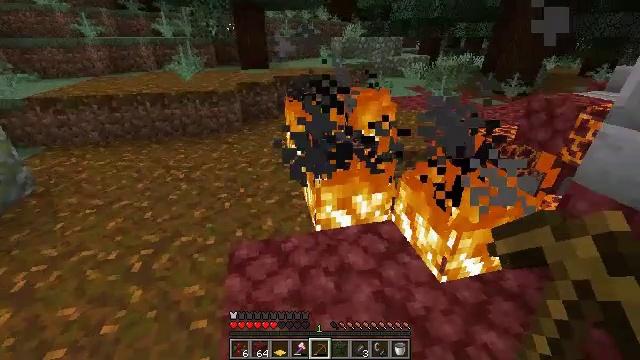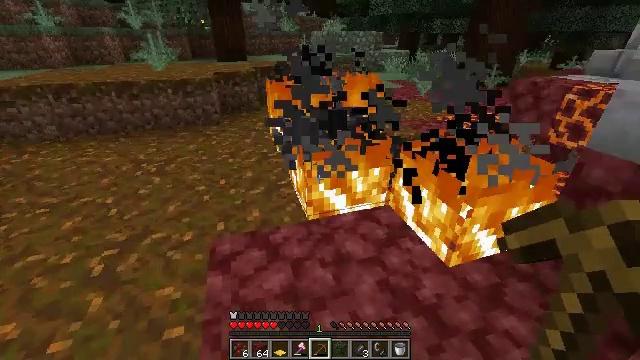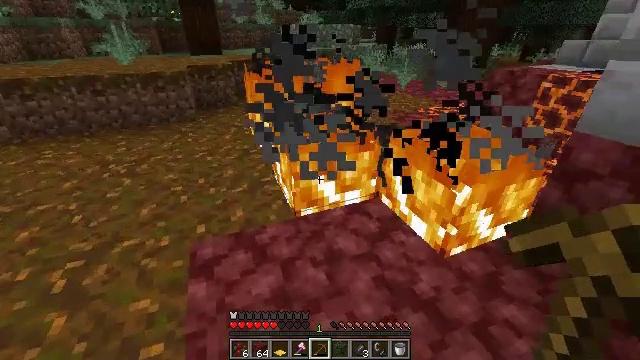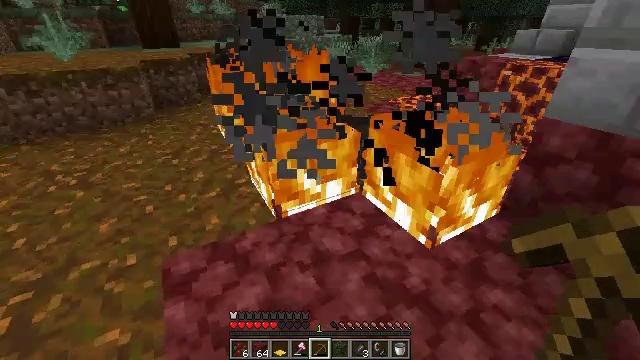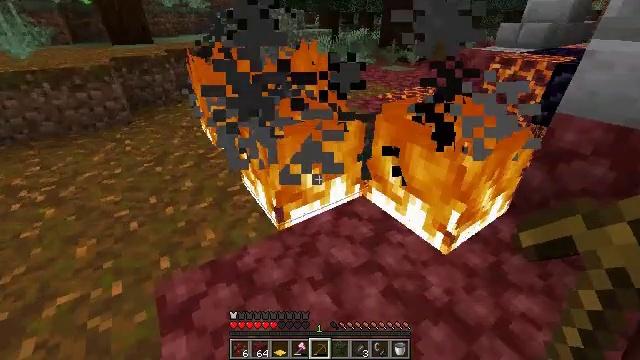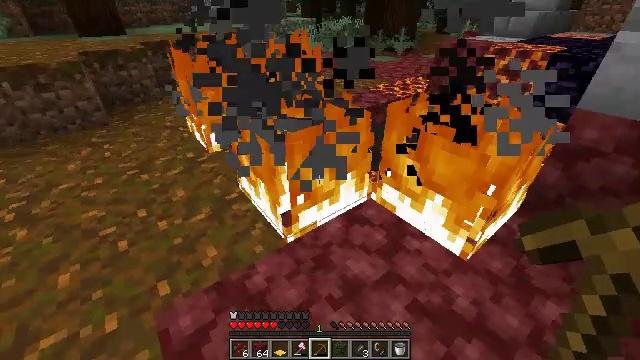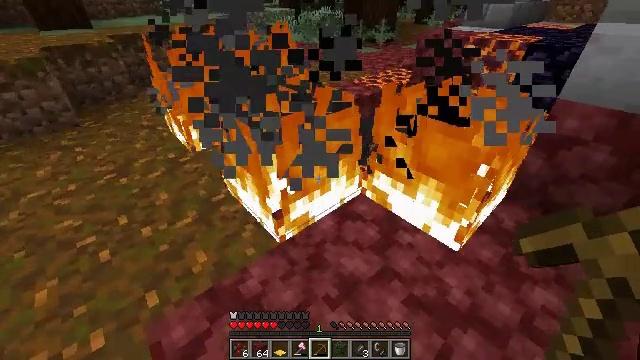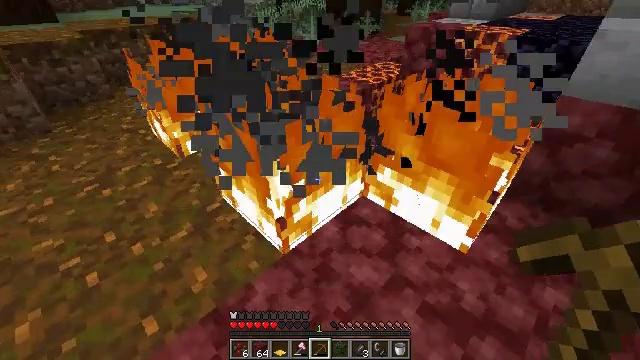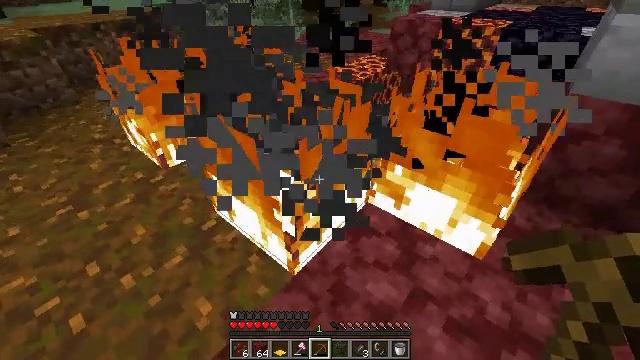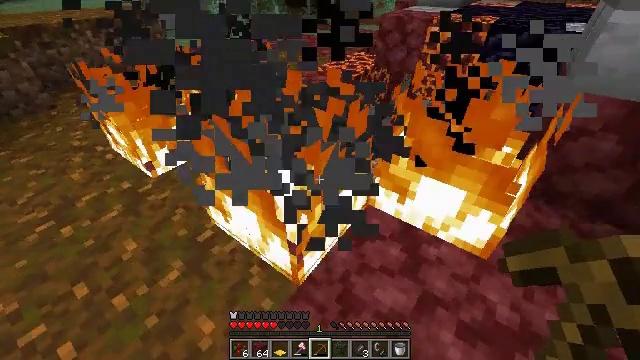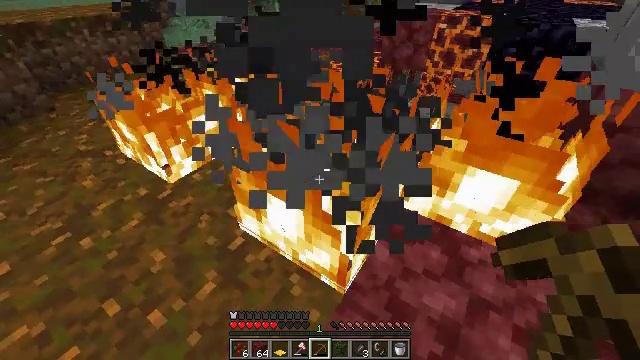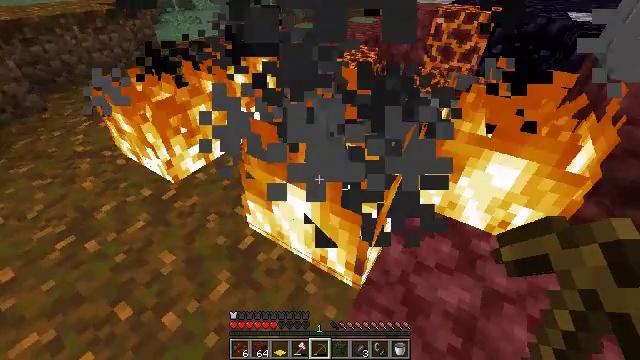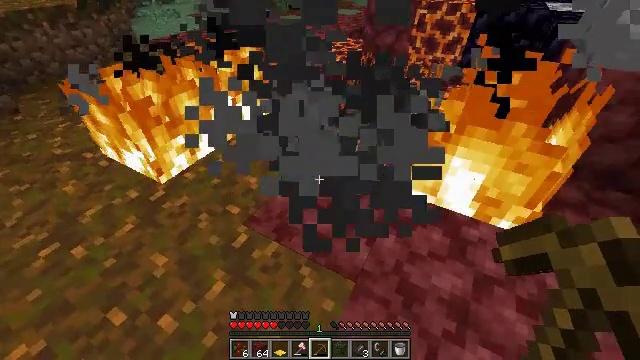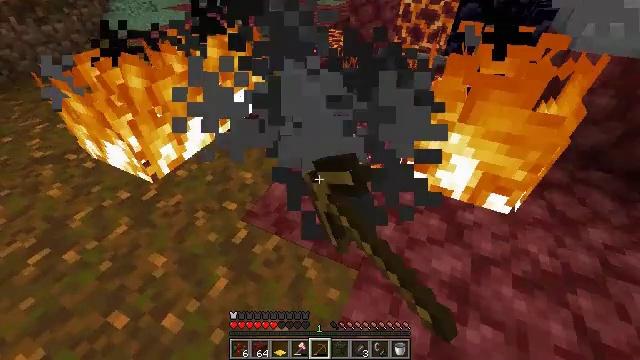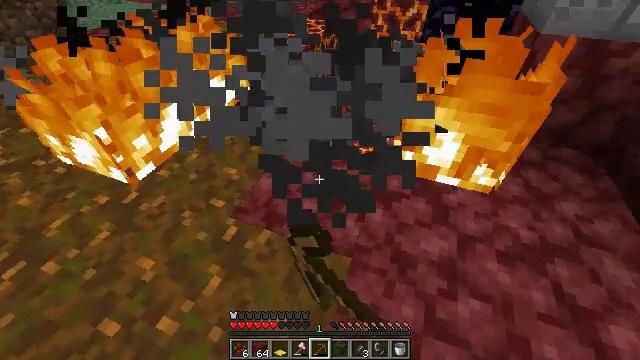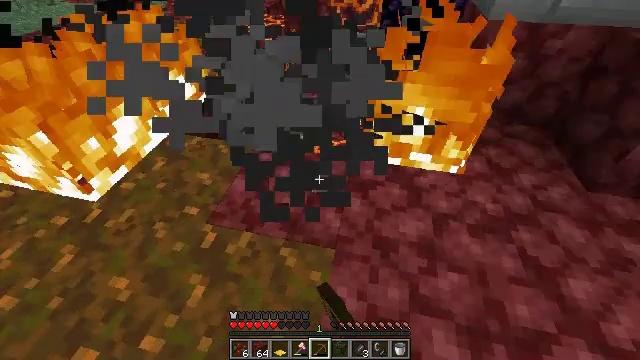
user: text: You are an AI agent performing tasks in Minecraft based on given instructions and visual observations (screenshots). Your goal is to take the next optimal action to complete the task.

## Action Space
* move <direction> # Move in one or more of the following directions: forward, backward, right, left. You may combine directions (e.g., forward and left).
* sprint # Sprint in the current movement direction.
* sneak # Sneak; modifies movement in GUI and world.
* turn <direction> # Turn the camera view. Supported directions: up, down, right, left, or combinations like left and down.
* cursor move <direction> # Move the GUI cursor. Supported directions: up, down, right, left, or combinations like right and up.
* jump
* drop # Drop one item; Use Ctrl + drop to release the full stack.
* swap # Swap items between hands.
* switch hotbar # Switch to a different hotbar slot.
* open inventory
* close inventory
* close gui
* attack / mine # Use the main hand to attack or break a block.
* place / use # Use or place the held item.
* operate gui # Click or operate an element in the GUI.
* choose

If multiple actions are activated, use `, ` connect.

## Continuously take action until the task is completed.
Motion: motion action
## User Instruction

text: Destroy the fire.
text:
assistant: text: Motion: move forward, turn right
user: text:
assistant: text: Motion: move forward, turn right
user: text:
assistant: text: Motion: move forward and move left, turn right and down
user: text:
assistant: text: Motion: move forward and move left, turn right and down
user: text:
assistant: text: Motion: move forward and move left, turn right and down
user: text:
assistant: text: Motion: move forward and move left, turn right and down
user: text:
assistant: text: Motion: move forward and move left, turn right and down
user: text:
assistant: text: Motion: move forward and move left, turn right and down
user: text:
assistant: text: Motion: move left, turn right
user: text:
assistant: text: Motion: move left, turn right
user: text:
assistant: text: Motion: turn right
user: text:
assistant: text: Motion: turn right and down, attack / mine
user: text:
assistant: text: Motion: turn right and down, attack / mine
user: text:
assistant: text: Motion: turn right and down, attack / mine
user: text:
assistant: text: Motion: turn right
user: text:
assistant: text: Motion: turn right
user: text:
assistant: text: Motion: turn right and up
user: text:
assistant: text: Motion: turn right and up
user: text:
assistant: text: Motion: turn right
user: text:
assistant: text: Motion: turn right and up
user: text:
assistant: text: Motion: turn up
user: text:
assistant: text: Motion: turn up
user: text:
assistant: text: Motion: no_op
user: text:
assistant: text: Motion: attack / mine
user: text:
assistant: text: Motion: attack / mine
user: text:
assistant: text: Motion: move left, attack / mine
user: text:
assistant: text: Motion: move left, turn left
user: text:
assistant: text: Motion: move left, turn left
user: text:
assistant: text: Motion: move left, turn left
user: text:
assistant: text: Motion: move left, turn left